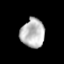
Tissue: prostate
Cell type: Epithelial cells
Senescence score: 0.3443
Nuclear area (px): 674
Mean DAPI intensity: 186.734